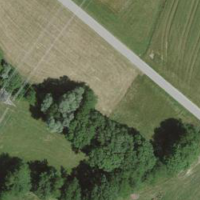
EUNIS habitat code: 52
Species observed at this site:
Corvus corone
Cyanistes caeruleus
Turdus pilaris
Pica pica
Regulus regulus
Garrulus glandarius
Passer domesticus
Turdus viscivorus
Falco tinnunculus
Spinus spinus